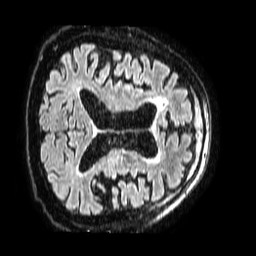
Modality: FLAIR
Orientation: axial
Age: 65
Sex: male
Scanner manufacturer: philips
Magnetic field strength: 1.5 T
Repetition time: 4.8 s
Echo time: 0.3 s